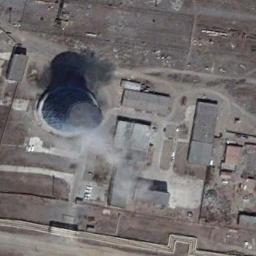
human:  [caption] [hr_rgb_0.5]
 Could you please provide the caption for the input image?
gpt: Here are two thermal power stations that are emitting smoke .

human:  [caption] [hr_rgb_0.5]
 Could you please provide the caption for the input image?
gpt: Many buildings of different shapes and sizes are beside the thermal power station .

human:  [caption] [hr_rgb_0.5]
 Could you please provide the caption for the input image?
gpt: There is a factory building in a thermal power station and a cooling tower is steaming .

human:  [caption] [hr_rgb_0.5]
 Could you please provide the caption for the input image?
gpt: The thermal power station is next to some buildings with white mist above .

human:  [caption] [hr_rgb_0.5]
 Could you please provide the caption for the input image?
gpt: There are some buildings and a chimney on the thermal power station .